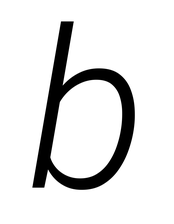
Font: Roboto-Italic_Light_Italic